Question: train.txt has 3 columns. First column and second column were kept in A but I can not use it for . Why? Please, help me
'''
from macpath import split
from sklearn.feature_extraction import DictVectorizer
A=[]
B=[]
C=[]
D=[]
vec = DictVectorizer()
with open("train.txt") as f:
f1=[x.strip() for x in f if x.strip()]
for x in f1[0:]:
data=[tuple(x.split())]
for x in data:
A.append(x[0]+" "+x[1])
B.append(x[2])
X=vec.fit_transform(A)
'''

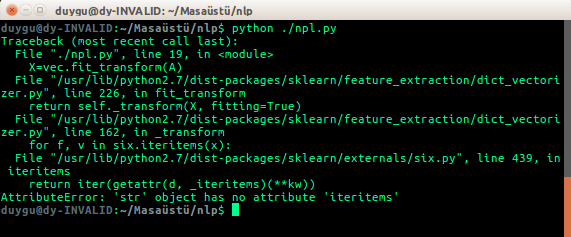
Answer: you have to change following part
'A.append(x[0]+" "+x[1])'
with this:
'''
A.append({x[0],x[1]: 1 })
'''